RGB frame:
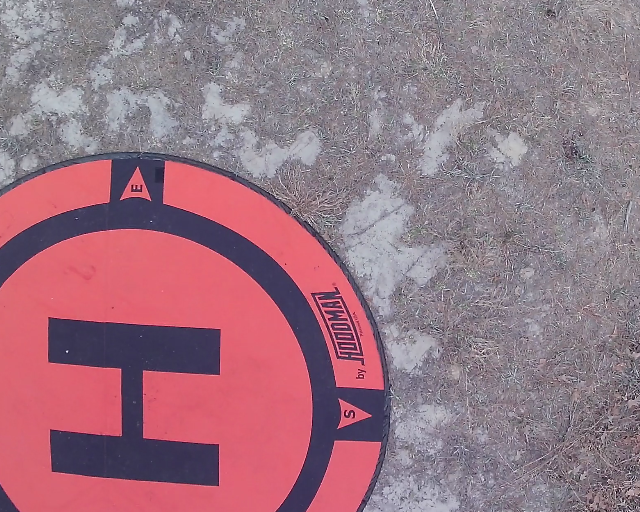
Thermal frame:
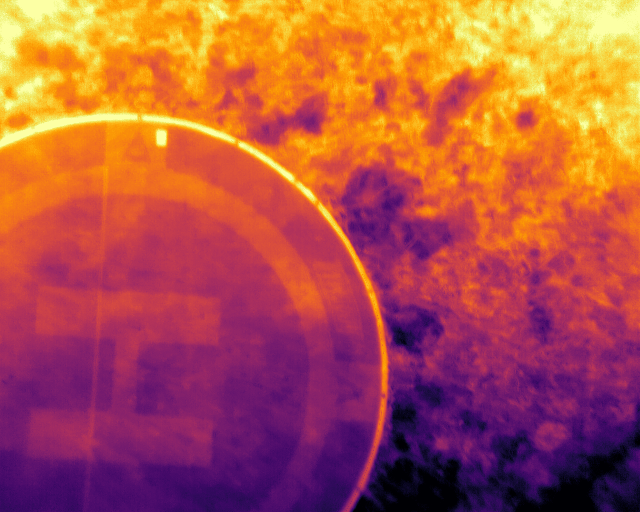
Captured: 2026-02-26 03:12:17
Pixels at or above 80 °C: 0 (fraction of frame: 0)